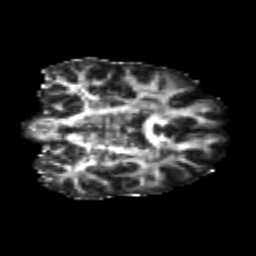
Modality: FA
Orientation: coronal
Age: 24
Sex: male
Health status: healthy
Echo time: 0.074 s